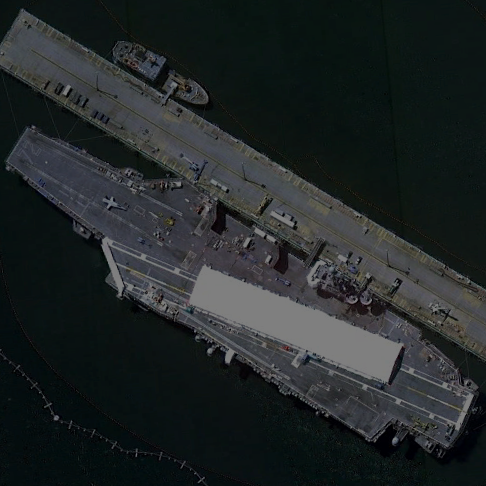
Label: aircraft_carrier